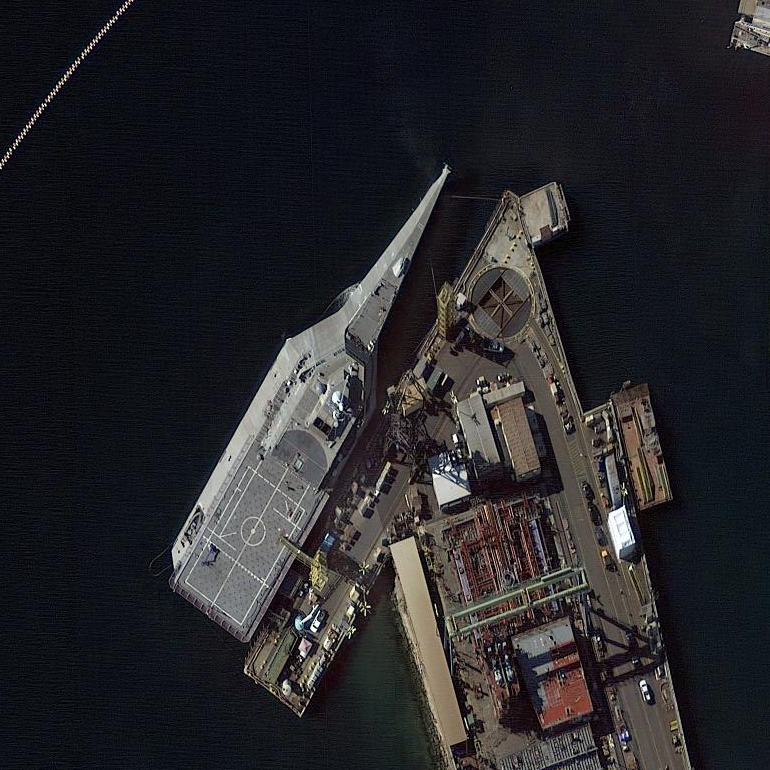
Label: Independence-class_combat_ship